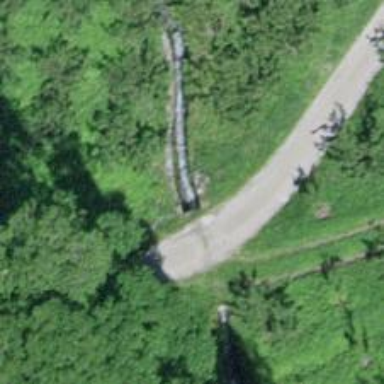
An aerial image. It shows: Culvert tunnel.